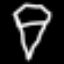
Label: diamond